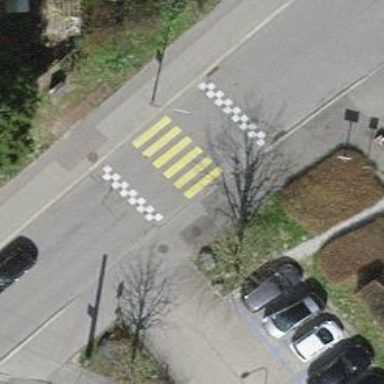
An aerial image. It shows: Marked crossing on the road.